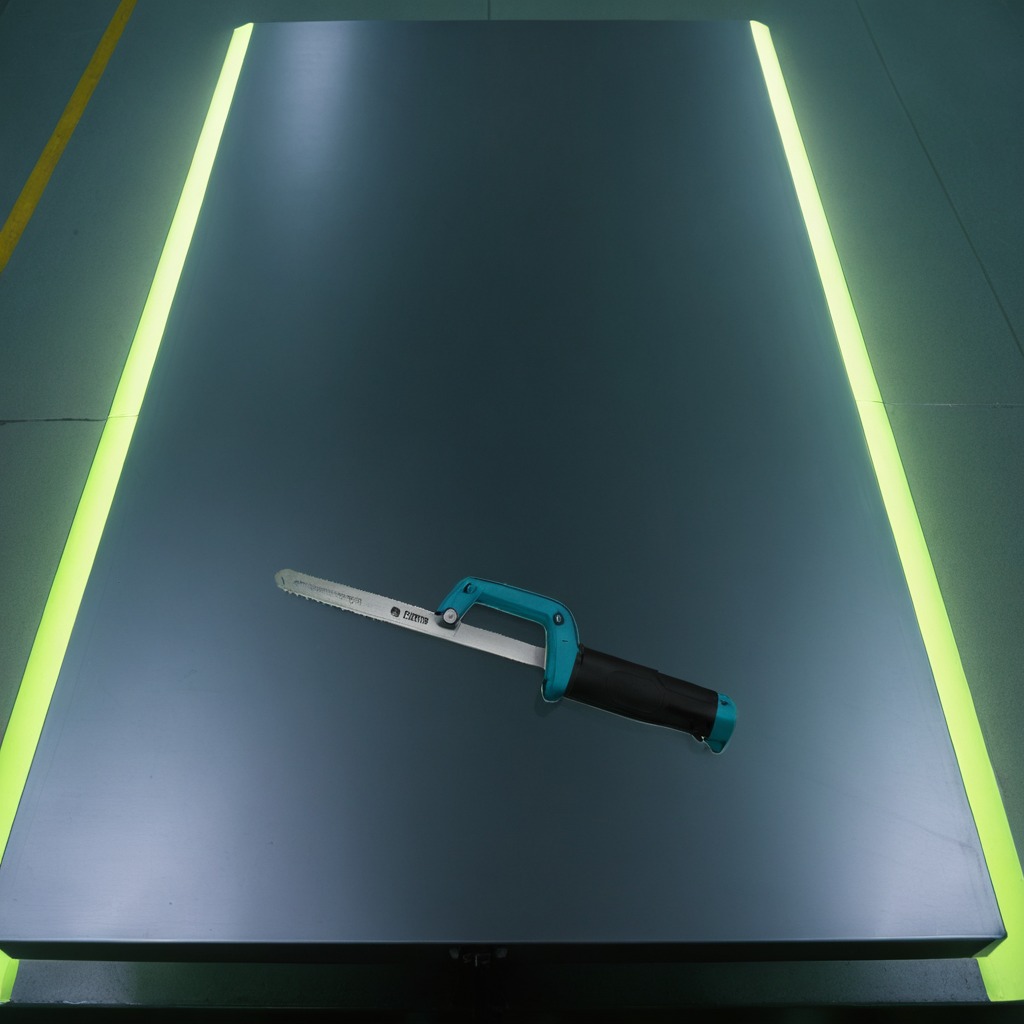
A metal saw is lying on the table in the railway signal maintenance room.